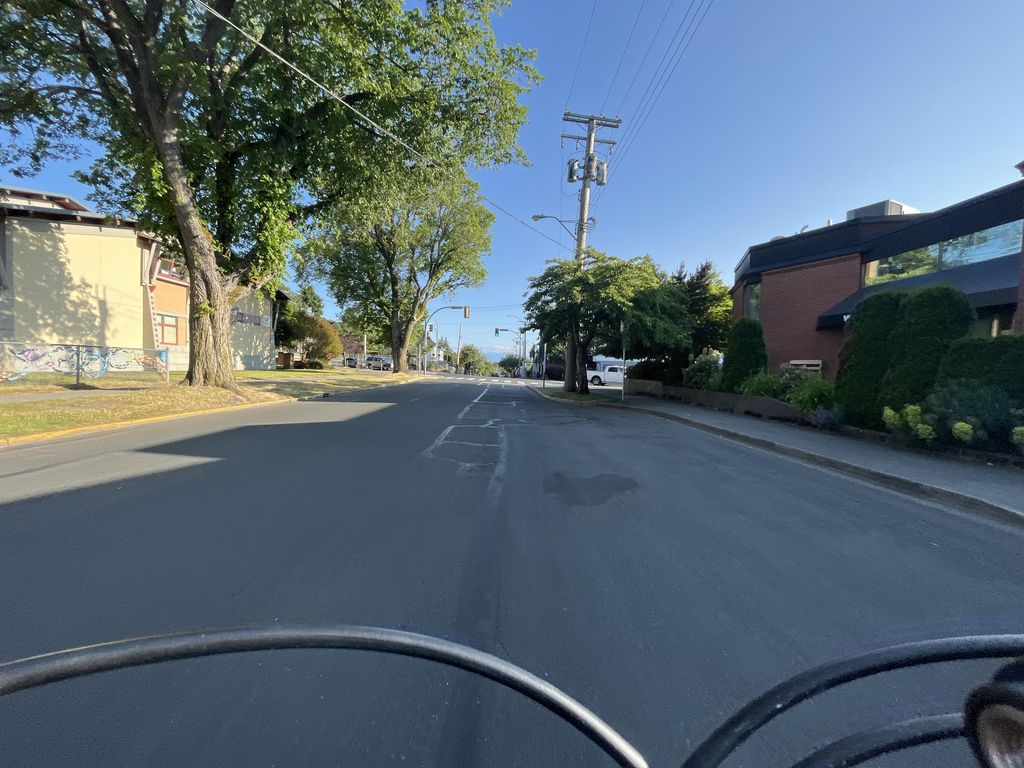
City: victoria